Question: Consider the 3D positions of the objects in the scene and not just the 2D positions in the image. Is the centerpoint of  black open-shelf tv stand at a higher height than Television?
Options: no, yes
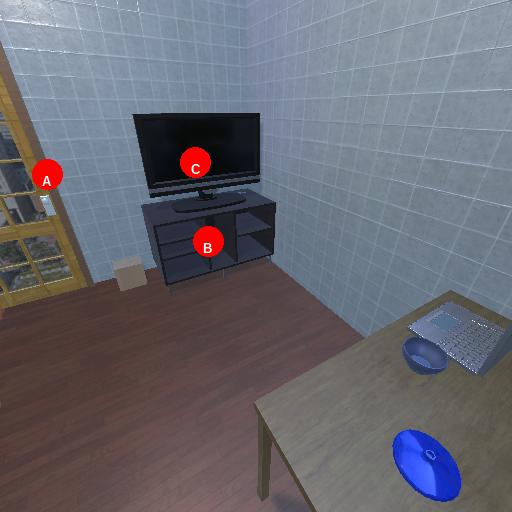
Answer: no